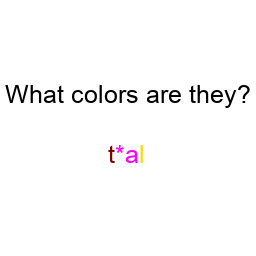
Color: maroon, magenta, magenta, gold
Color name shown: teal
Background color: white
Question text color: black